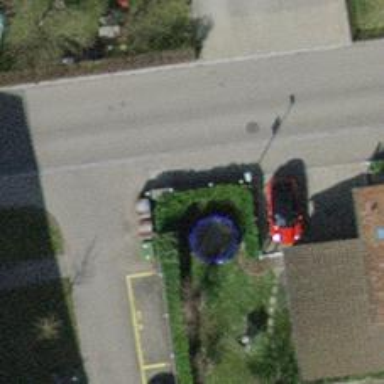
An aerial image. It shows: Recycling container in the area designated for recycling.